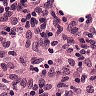
Metastatic tissue present: no